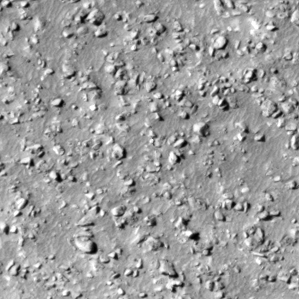
Label: non_frost